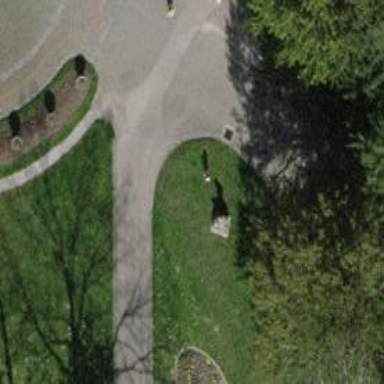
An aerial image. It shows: Statue is featured in the image.